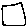
Label: square